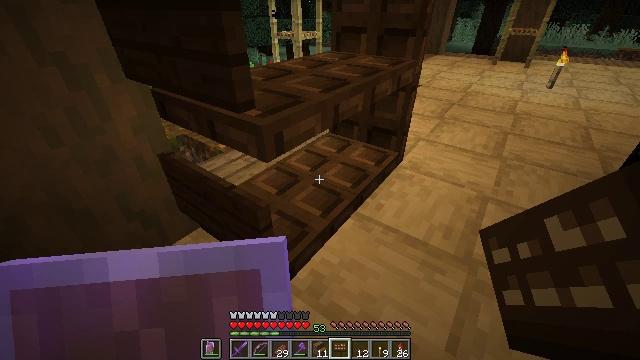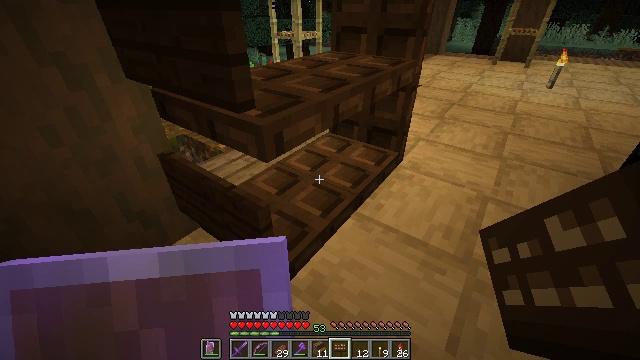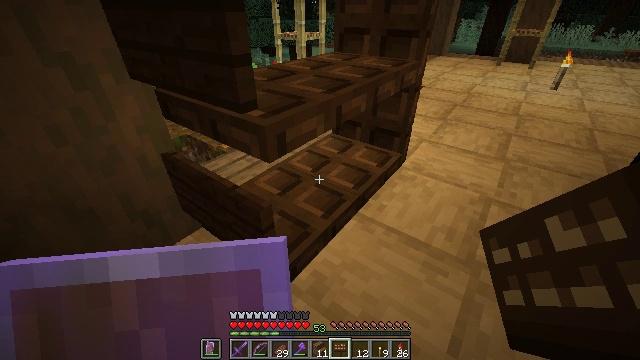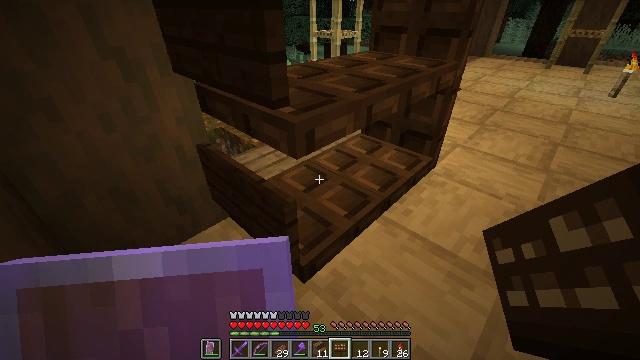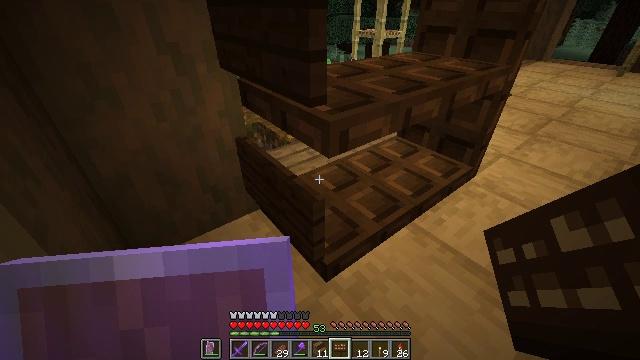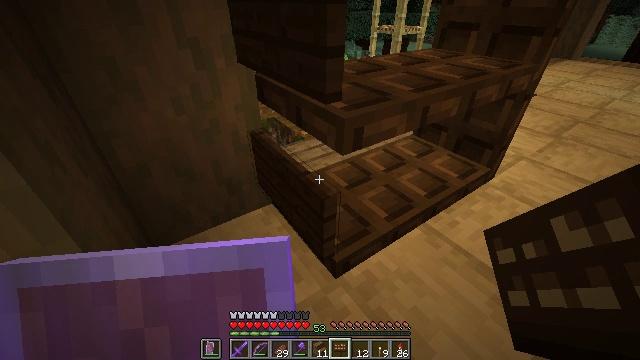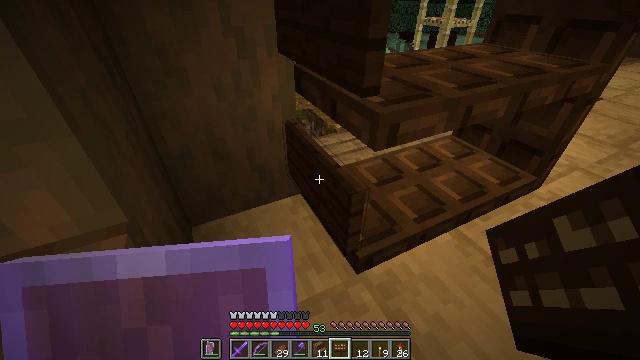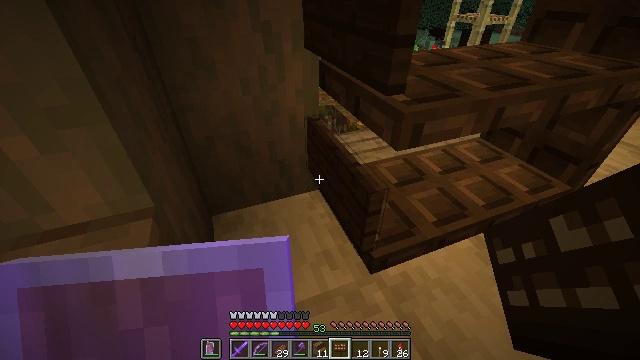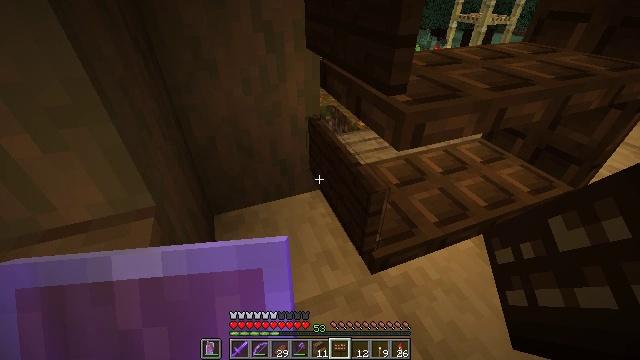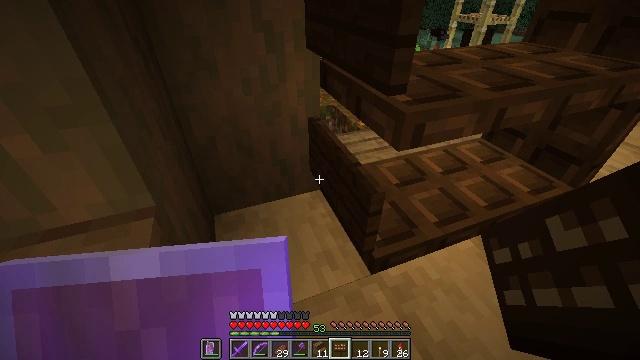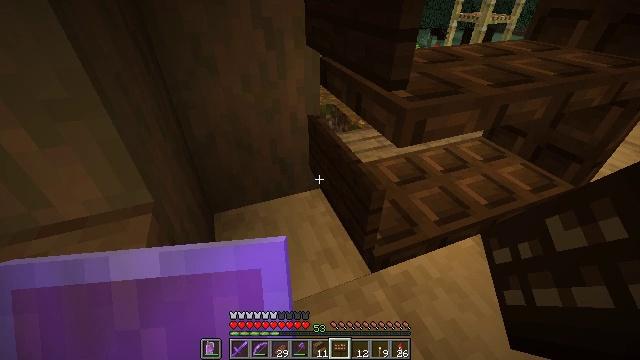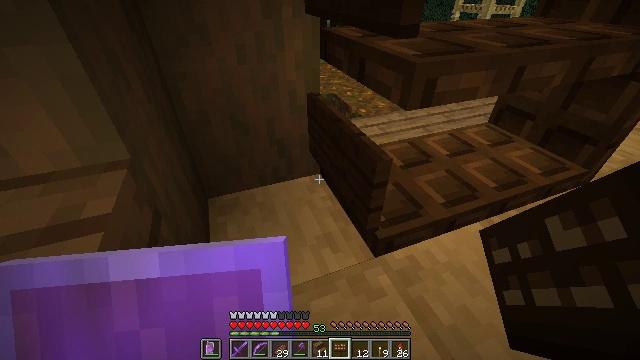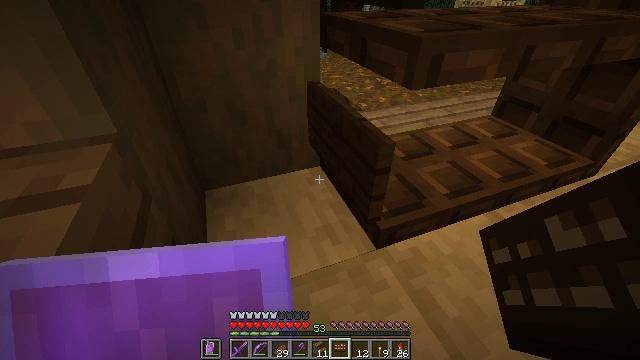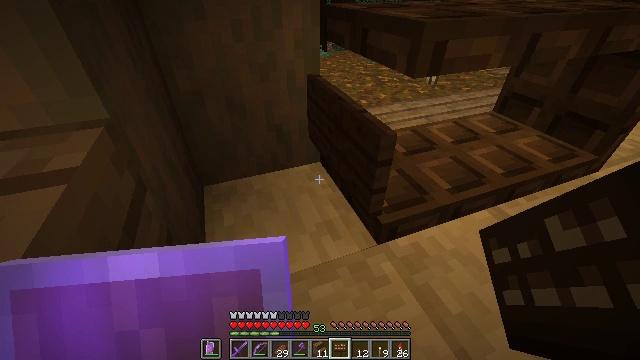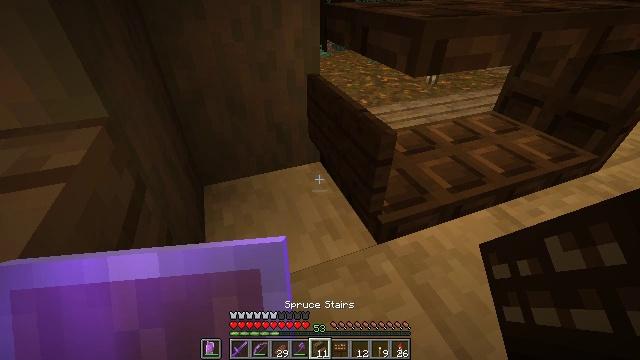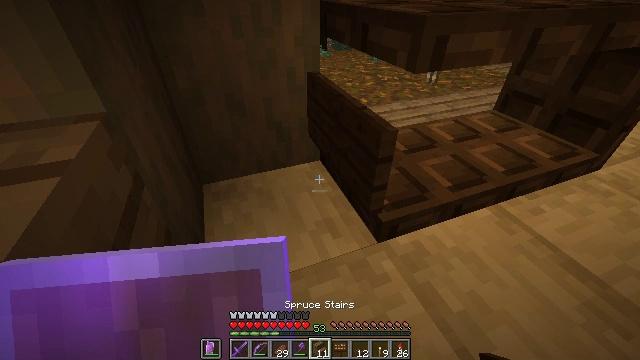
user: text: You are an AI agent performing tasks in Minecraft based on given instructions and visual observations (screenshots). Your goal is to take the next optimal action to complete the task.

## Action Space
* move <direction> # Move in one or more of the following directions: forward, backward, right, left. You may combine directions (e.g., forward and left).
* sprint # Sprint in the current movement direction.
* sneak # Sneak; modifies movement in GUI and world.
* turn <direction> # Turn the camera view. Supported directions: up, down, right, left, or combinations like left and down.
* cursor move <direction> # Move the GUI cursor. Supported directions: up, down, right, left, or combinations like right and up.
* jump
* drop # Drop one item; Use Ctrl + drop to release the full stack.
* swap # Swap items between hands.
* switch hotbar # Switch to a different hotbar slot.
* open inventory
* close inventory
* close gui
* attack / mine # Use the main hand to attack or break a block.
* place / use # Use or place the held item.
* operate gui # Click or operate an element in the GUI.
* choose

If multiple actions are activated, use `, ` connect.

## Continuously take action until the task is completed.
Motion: motion action
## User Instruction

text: Mine the dark oak wall sign.
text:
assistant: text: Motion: no_op
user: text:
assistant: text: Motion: no_op
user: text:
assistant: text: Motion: turn left
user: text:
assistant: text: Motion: turn left
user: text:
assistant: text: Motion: turn left
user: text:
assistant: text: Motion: turn left and down
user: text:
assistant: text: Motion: turn left
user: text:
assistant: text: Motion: no_op
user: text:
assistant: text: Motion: sneak
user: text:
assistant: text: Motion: sneak
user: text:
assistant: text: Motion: sneak
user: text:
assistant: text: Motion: sneak
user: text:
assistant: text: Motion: sneak
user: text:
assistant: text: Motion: sneak
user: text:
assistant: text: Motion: sneak
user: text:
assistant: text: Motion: sneak
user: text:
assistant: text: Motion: sneak
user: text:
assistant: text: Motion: sneak
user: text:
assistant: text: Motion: sneak
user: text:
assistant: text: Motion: sneak
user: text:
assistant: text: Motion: sneak
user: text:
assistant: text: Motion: sneak
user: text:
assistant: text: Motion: sneak
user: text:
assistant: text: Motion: move forward, sneak
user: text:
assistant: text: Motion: move forward, sneak, turn right
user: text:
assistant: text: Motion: move forward, sneak, turn right
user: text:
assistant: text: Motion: move forward, sneak
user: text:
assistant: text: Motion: move forward, sneak, turn right
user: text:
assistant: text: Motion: sneak
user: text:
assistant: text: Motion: sneak